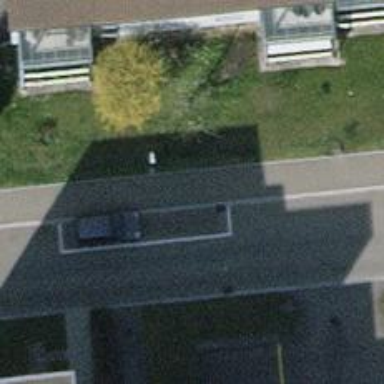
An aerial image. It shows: Residential road with asphalt surface and parallel parking lane on the left side.